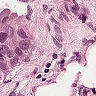
Metastatic tissue present: yes